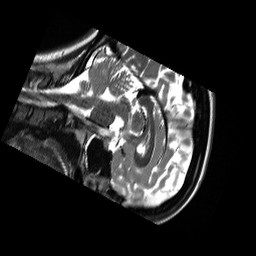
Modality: T2w
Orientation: sagittal
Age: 21
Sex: female